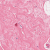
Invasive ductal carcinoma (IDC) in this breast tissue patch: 0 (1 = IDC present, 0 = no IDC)